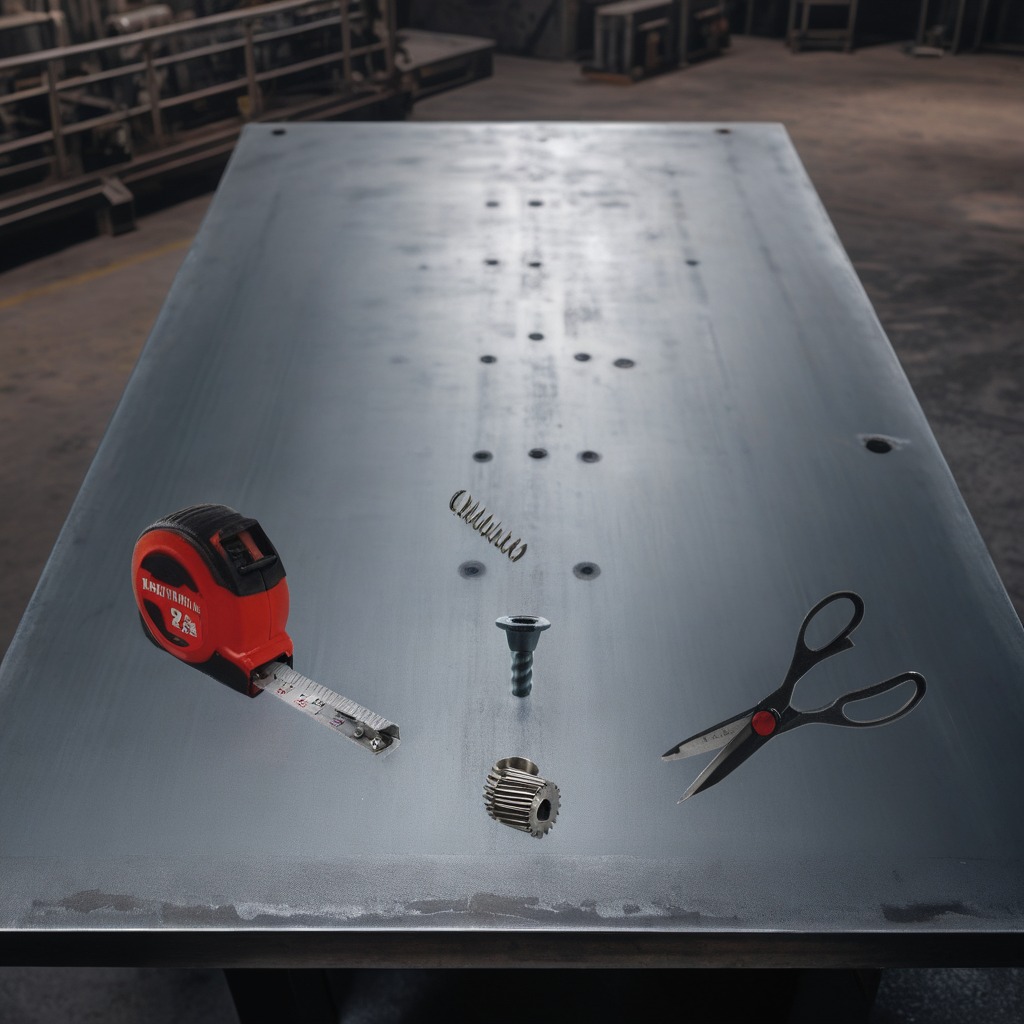
A steel gear with teeth, a measuring tape, a metal machine screw, a coiled metal spring, and a pair of scissors are lying on a cold steel table in a mining workshop.